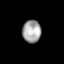
Tissue: skin
Cell type: Epithelial cells
Senescence score: 0.1957
Nuclear area (px): 414
Mean DAPI intensity: 163.732